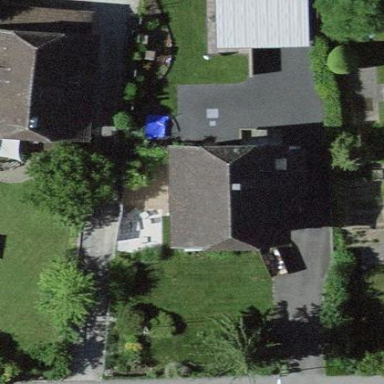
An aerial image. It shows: Half-hipped roof house.